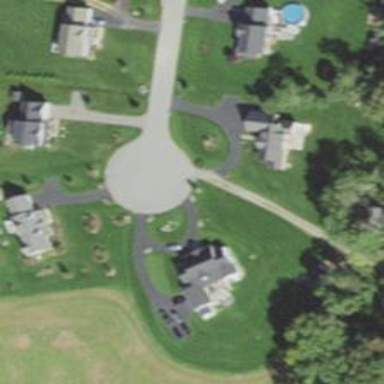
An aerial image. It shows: Residential driveway.